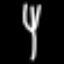
Label: fork